Interaction volume radius: 5 \u00c5
Interaction volume height: 30 \u00c5
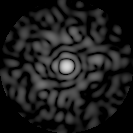
Disorder parameter: 0.83